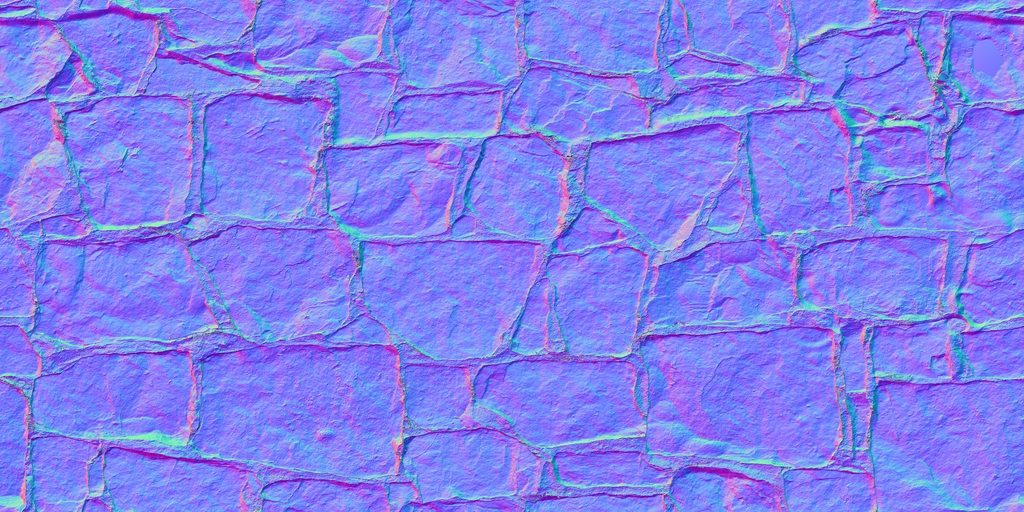
Texture map type: NormalDX